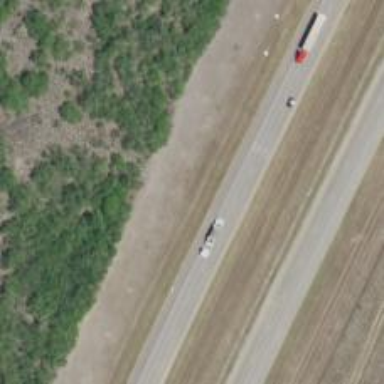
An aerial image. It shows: Expressway.